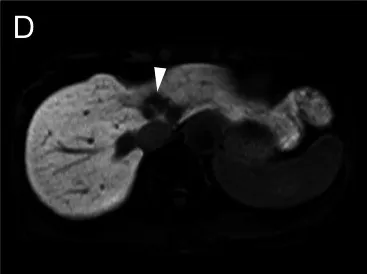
Diagnostic images before the second hepatectomy. And gadolinium ethoxybenzyl diethylenetriamine pentaacetic acid-enhanced MRI The lesion in segment V appears to be within the liver parenchyma (C).
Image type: radiology (mri)